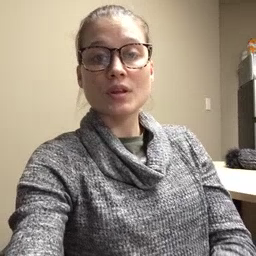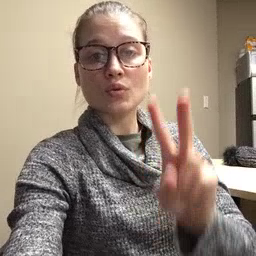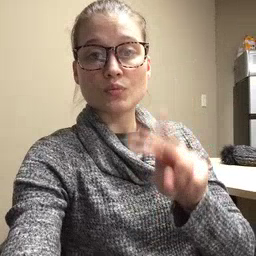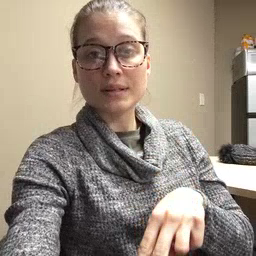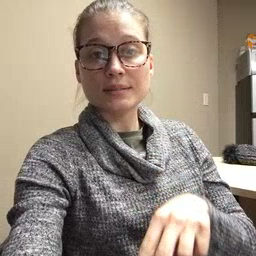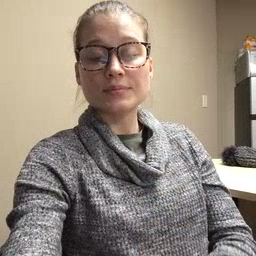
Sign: read